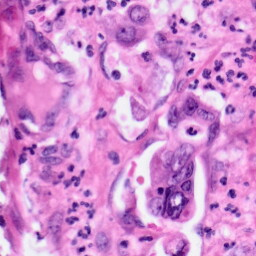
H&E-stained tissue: Pancreatic